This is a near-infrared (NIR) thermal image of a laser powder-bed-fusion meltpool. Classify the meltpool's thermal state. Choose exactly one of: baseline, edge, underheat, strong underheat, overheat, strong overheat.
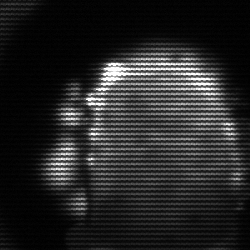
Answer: baseline